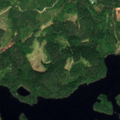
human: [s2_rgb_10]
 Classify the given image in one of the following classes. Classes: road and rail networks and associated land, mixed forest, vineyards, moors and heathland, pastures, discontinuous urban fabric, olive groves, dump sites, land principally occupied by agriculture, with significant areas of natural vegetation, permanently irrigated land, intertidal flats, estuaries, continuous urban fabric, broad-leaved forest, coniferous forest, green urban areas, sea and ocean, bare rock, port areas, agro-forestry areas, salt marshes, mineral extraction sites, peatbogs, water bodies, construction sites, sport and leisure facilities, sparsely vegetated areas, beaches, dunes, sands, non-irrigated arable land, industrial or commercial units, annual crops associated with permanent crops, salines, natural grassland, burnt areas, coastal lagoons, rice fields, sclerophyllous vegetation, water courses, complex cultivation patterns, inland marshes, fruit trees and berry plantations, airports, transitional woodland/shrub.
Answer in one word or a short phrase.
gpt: coniferous forest, mixed forest, water bodies